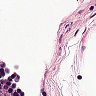
Metastatic tissue present: no